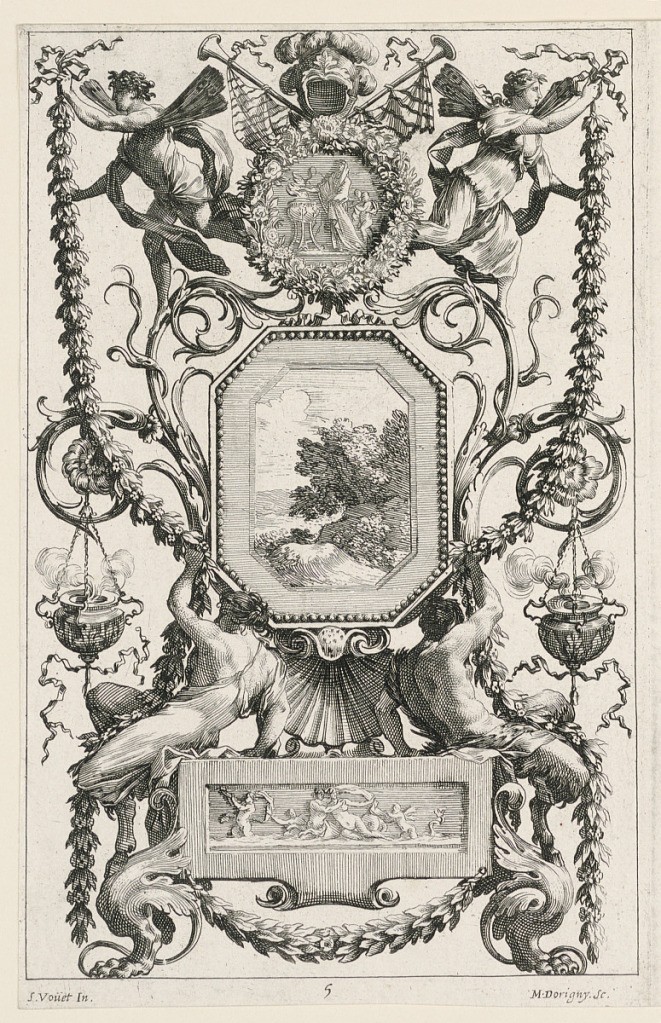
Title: Ornamental Panel Surmounted by a Medallion with a Sacrifice, plate 5 from the Livre de Diverses Grotesques Peintes dans le Cabinet et Bains de La Reyne Regente, au Palais Royal
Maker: Michel Dorigny, 1617 – 1665
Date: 1647
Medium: Etching with engraving on white laid paper
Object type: Print
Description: Vertical rectangle: two images (-1 and -2) on one sheet. -1: Grotesque panel with a medallion as centerpiece, carried by two figures, surmounted by two zephyrs; the grotesque design composed predominantly of wreath and floral scroll motifs. SKB 4004 (2), 316;